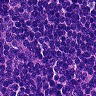
Metastatic tissue present: no